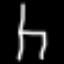
Label: chair